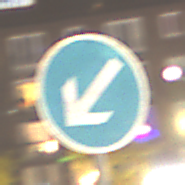
Verkehrszeichen: VorgeschriebeneVorbeifahrtLinks
Umgebung: Outdoor, Urban
Tageszeit: Night
Wetter: Clear
Licht: Artificial
Jahreszeit: NotSpecified
Kontrast: HighContrast